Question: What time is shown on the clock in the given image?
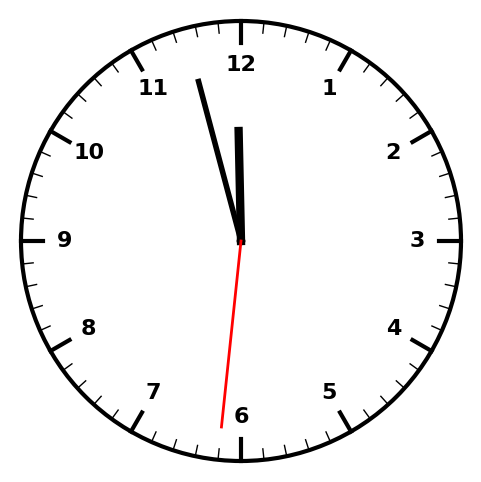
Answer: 11:57:31